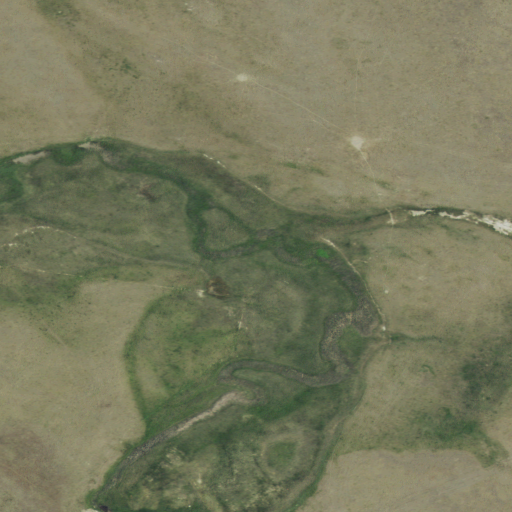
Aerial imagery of valley in Montana named Carter Gulch containing grassland, herbaceous wetlands, shrub, and cultivated crops